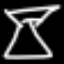
Label: hourglass